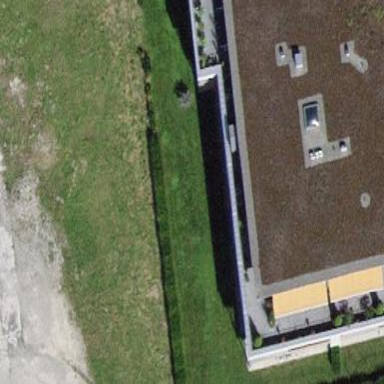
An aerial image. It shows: Building with flat roof.